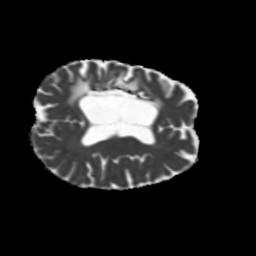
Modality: MD
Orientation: axial
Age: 31
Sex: female
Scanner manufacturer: siemens
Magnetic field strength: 3 T
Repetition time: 5.25 s
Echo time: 0.08 s